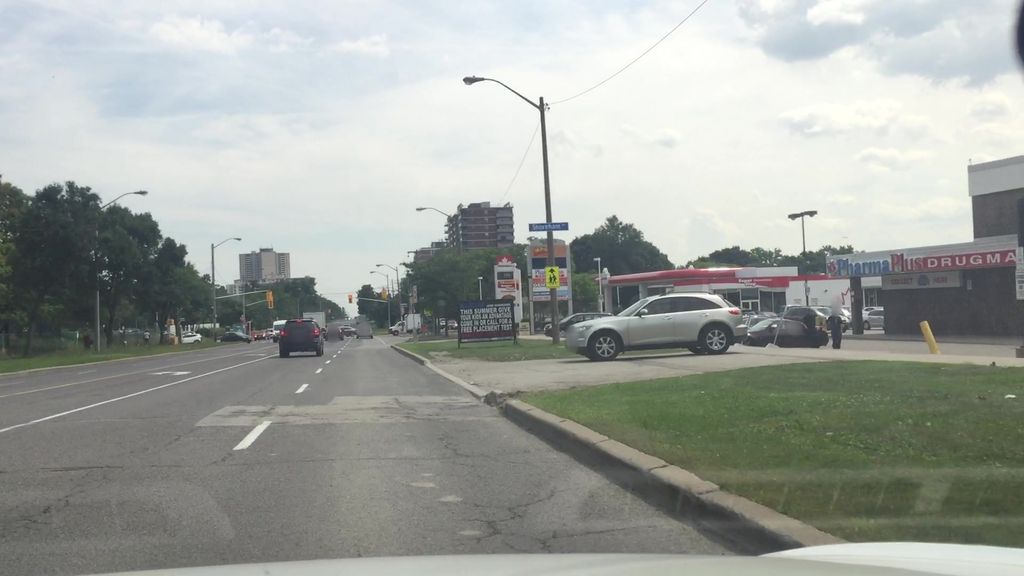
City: toronto